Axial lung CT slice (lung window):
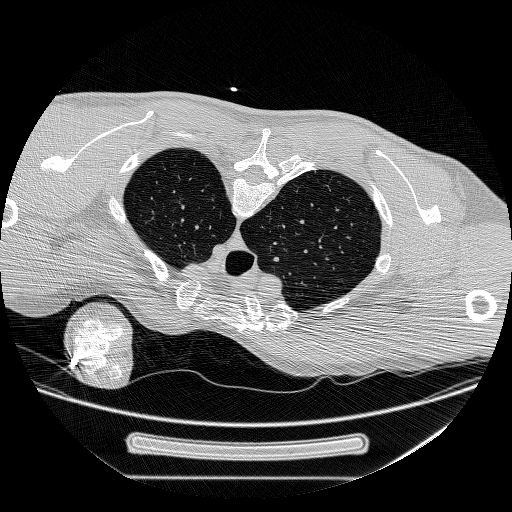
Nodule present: no